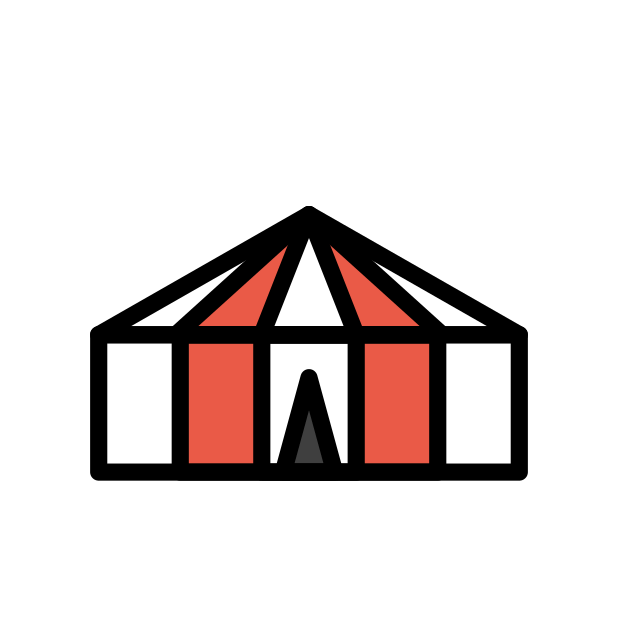
Emoji: 🎪
Name: circus tent
Unicode: 0x1f3aa